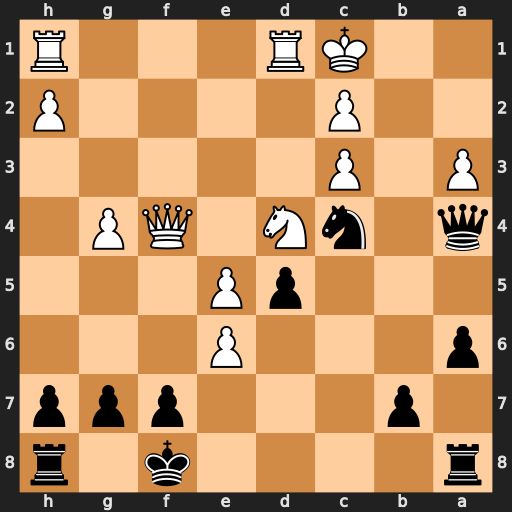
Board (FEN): r4k1r/1p3ppp/p3P3/3pP3/q1nN1QP1/P1P5/2P4P/2KR3R
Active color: b
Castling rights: -
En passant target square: -
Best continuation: Qxa3+ Kb1 Qb2#